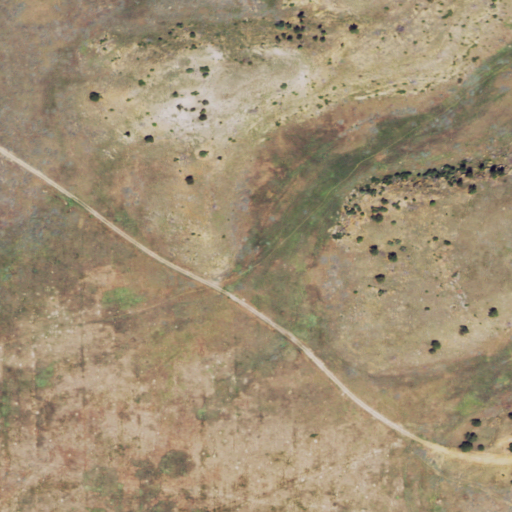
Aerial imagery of valley in Wyoming named Kouba Canyon containing grassland and shrub